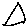
Label: triangle